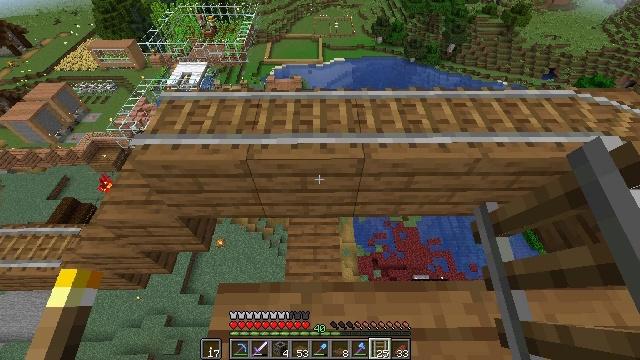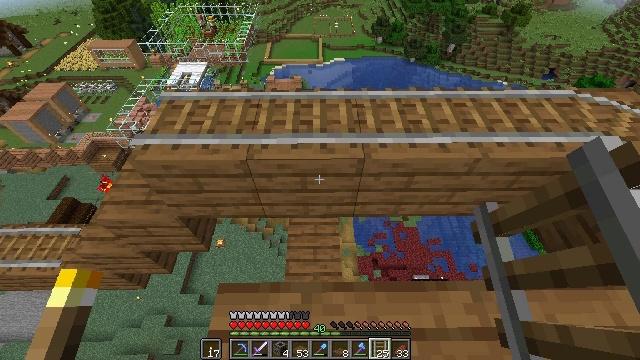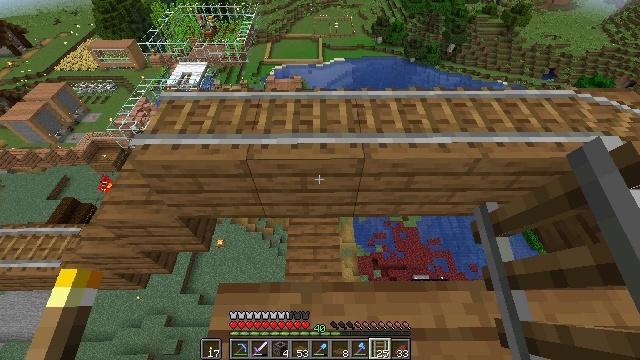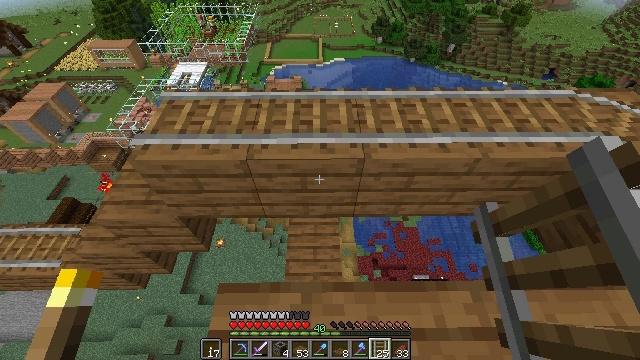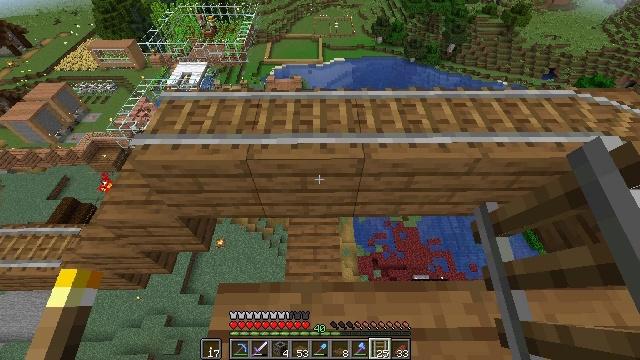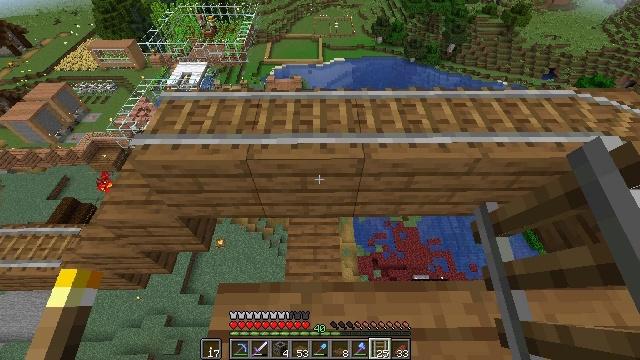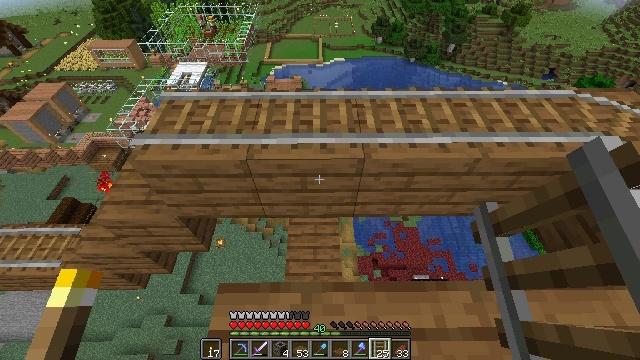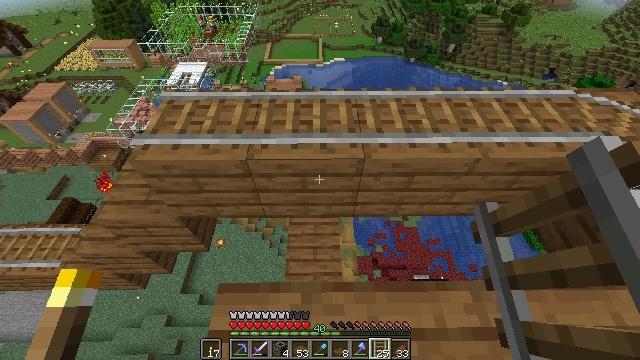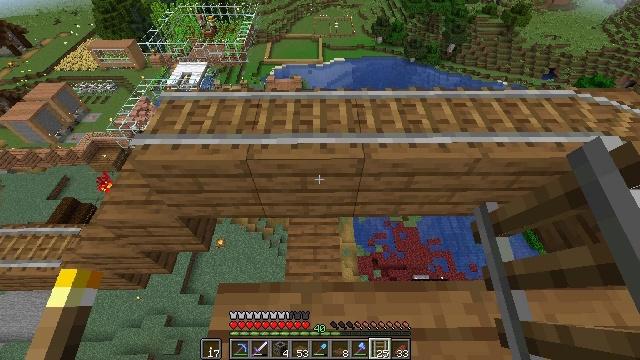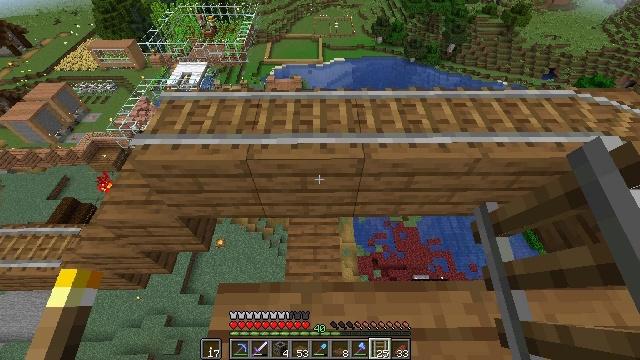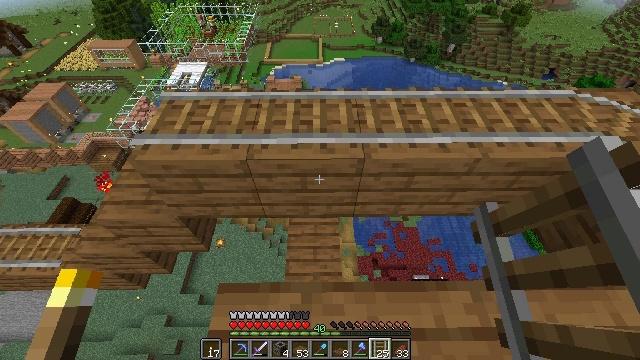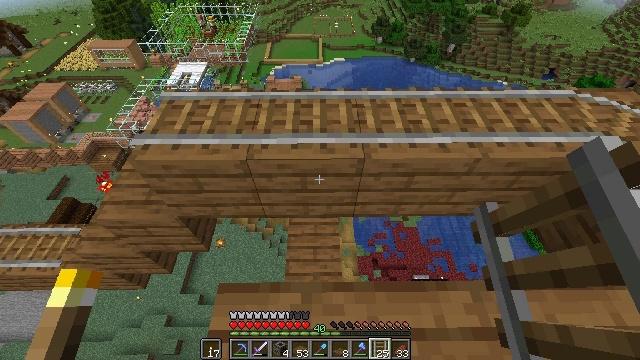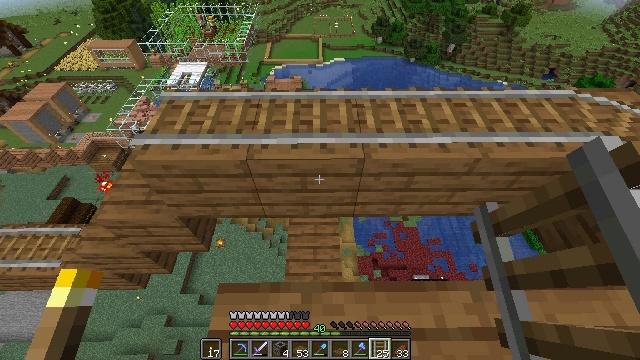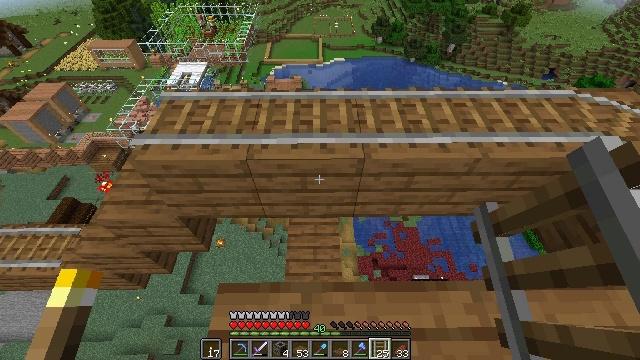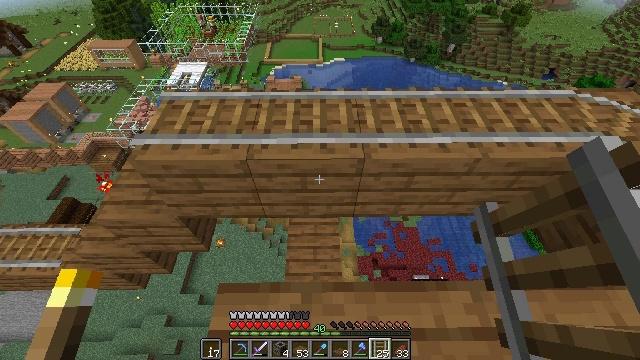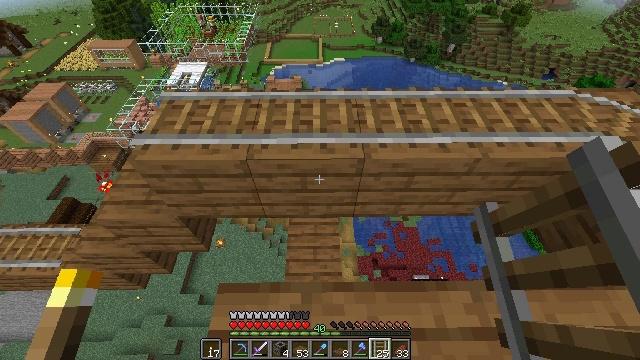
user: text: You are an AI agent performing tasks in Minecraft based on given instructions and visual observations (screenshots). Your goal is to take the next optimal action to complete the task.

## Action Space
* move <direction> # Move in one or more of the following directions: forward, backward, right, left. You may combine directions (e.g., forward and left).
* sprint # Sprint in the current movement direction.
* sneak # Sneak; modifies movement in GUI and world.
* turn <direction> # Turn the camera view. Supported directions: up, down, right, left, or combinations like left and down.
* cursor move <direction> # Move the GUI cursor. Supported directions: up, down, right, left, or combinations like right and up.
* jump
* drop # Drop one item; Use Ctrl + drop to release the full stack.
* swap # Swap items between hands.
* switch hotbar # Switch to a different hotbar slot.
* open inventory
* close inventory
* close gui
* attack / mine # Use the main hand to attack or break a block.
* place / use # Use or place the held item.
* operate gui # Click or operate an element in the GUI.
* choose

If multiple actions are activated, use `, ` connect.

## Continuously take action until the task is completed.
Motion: motion action
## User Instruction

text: Use the crafting table to craft rabbit stew.
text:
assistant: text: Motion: no_op
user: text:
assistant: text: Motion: no_op
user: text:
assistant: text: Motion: no_op
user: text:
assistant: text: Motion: no_op
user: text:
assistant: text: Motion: no_op
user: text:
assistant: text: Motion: no_op
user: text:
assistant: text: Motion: no_op
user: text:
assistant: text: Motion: no_op
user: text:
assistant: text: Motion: no_op
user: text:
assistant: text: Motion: no_op
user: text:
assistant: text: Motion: no_op
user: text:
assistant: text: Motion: no_op
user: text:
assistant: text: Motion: no_op
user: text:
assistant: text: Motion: no_op
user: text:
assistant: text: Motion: no_op
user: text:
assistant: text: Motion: no_op
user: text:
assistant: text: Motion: no_op
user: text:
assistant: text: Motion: no_op
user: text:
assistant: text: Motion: no_op
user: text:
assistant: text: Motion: no_op
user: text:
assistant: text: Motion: no_op
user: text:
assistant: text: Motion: no_op
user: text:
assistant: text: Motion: no_op
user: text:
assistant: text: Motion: no_op
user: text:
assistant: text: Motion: no_op
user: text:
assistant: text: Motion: no_op
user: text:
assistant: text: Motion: no_op
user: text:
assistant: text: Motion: no_op
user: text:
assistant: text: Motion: no_op
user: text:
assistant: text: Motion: no_op